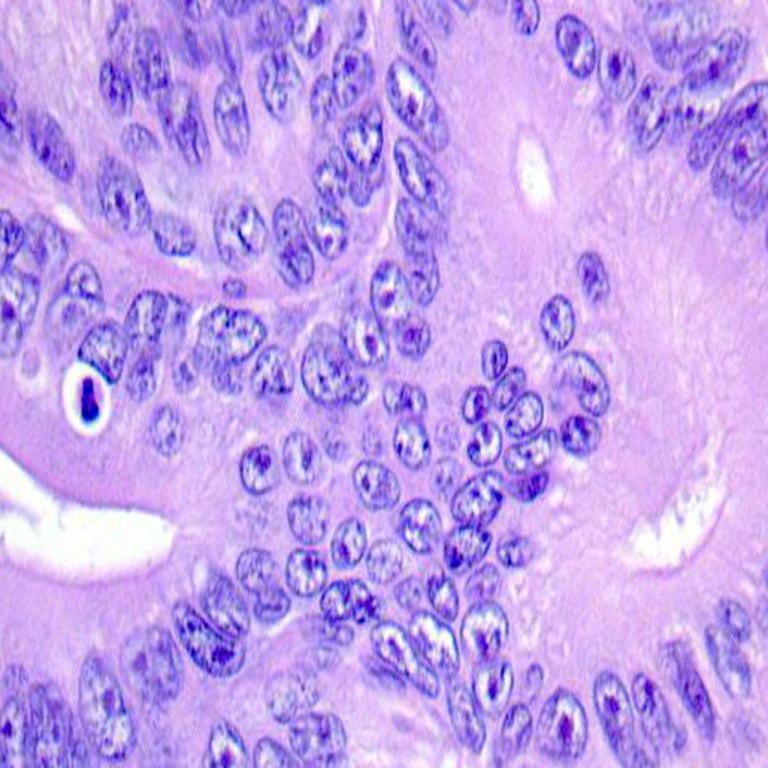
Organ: colon
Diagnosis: adenocarcinomas